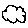
Label: cloud